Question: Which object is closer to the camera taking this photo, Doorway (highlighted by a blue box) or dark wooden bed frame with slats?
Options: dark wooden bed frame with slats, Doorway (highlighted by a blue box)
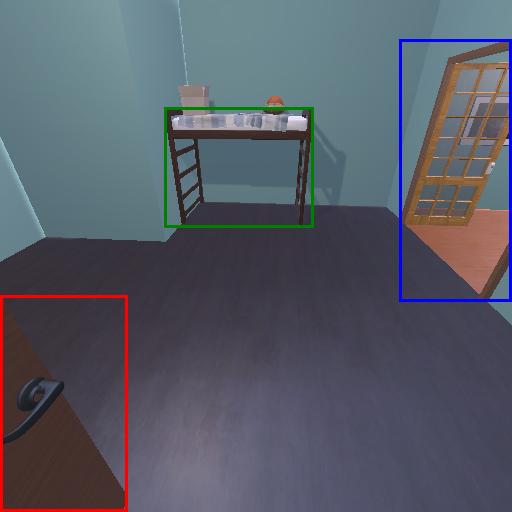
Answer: dark wooden bed frame with slats